RGB frame:
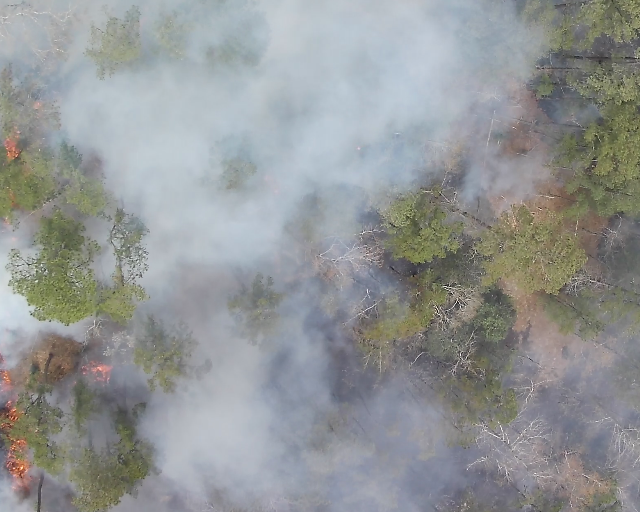
Thermal frame:
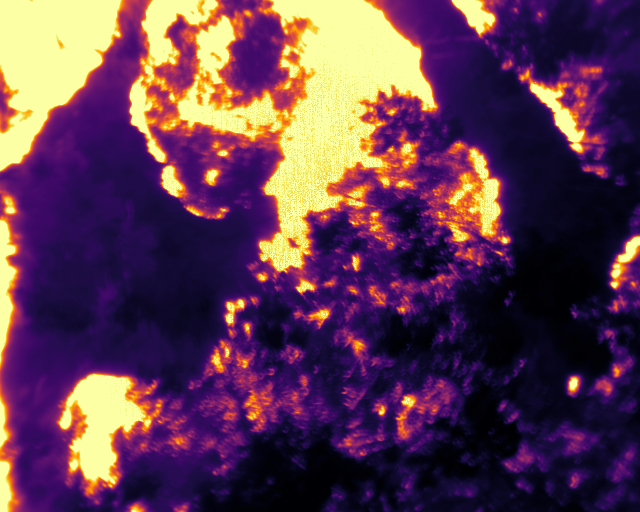
Captured: 2026-02-26 03:10:51
Pixels at or above 80 °C: 112379 (fraction of frame: 0.343)